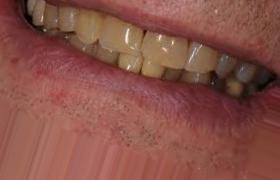
Condition: Tooth Discoloration